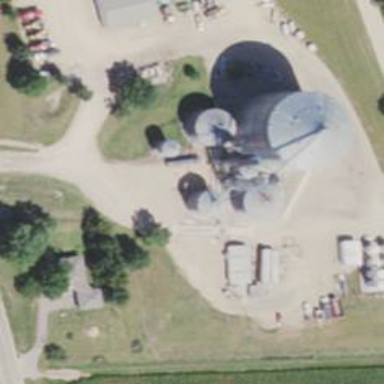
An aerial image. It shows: Silo.